高一 · 代数
若定义在 $\mathrm{R}$ 的奇函数 $\mathrm{f}(\mathrm{x})$ 在 $(-\infty, 0)$ 单调递减, 且 $\mathrm{f}(2)=0$, 则满足 $x f(x-1) \geq 0$ 的 $\mathrm{x}$ 的取值范围是 ( )
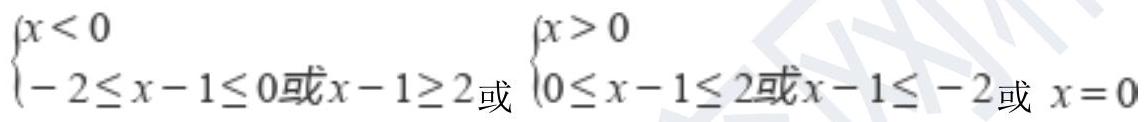
A. $[-1,1] \cup[3,+\infty)$
B. $[-3,-1] \cup[0,1]$
C. $[-1,0] \cup[1,+\infty)$
D. $[-1,0] \cup[1,3]$
答案: D
解析: 因为定义在 $\mathrm{R}$ 上的奇函数 $f(x)$ 在 $(-\infty, 0)$ 上单调递减, 且 $f(2)=0$,

所以 $f(x)$ 在 $(0,+\infty)$ 上也是单调递减, 且 $f(-2)=0, f(0)=0$,

所以当 $x \in(-\infty,-2) \cup(0,2)$ 时, $f(x)>0$, 当 $x \in(-2,0) \cup(2,+\infty)$ 时, $f(x)<0$,
所以由 $x f(x-1) \geq 0$ 可得:

解得 $-1 \leq x \leq 0$ 或 $1 \leq x \leq 3$,

所以满足 $x f(x-1) \geq 0$ 的 $x$ 的取值范围是 $[-1,0] \cup[1,3]$,

故答案为: D.

【分析】首先根据函数奇偶性与单调性, 得到函数 $f(x)$ 在相应区间上的符号, 再根据两个数的乘积大于等于零, 分类转化为对应自变量不等式, 最后求并集得结果.